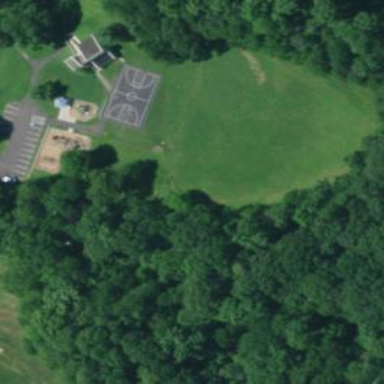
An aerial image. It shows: Park.